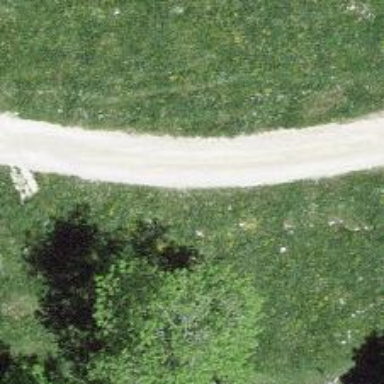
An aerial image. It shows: Unpaved track with grade2 surface.